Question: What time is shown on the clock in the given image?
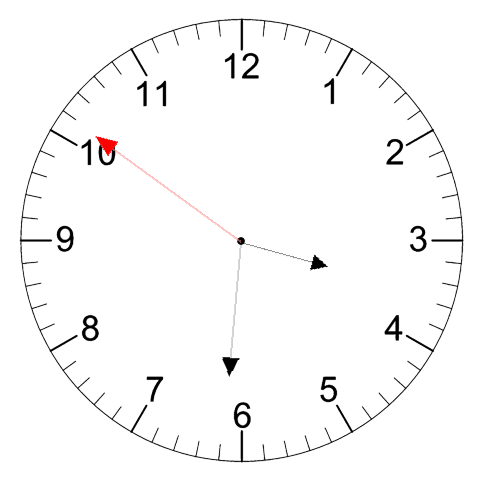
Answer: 03:30:51